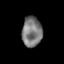
Tissue: skin
Cell type: Epithelial cells
Senescence score: 0.2674
Nuclear area (px): 587
Mean DAPI intensity: 122.055